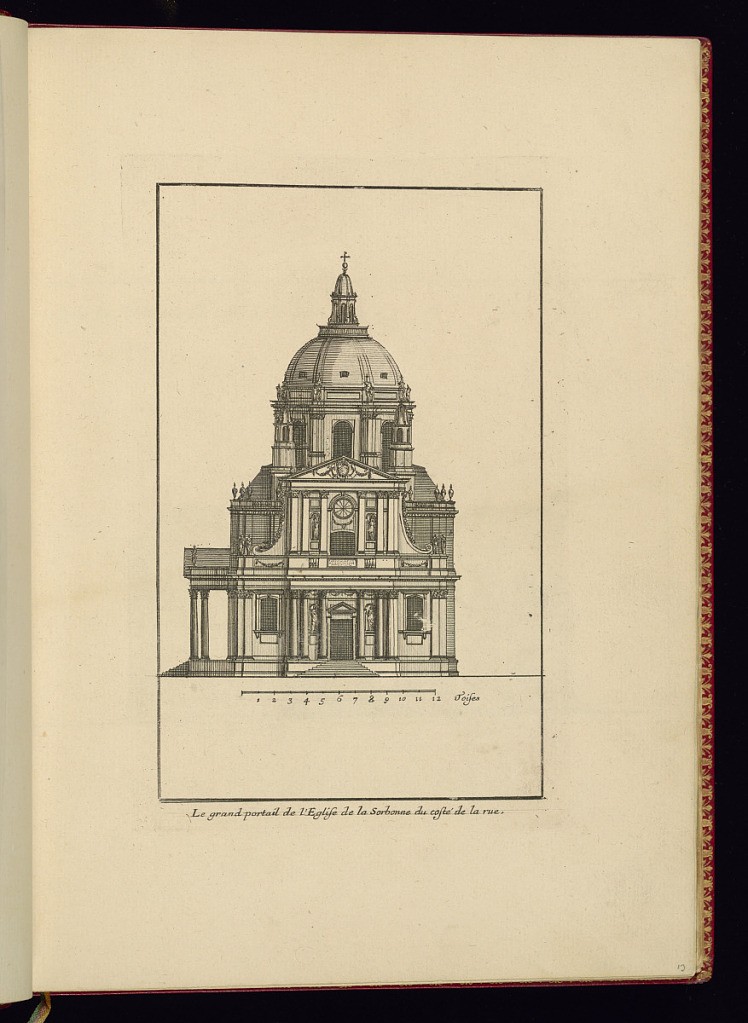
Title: Le grand portail de l’Eglise de la Sorbonne du costé de la rue
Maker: Jean Marot, French, 1619 - 1679
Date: ca.1635–ca.1660
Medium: Etching on laid paper
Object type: Print
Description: Architectural elevation of the entrance façade to the chapel of the Sorbonne in Paris. The church is domed with a cupola. The façade is decorated with friezes, niches with sculptures, windows, pilasters, capitals, pediment, festoons, balustrades, and vase and figure finials. A scale below. The plate is titled.